Question: I'm using ViewPager to display tabs in Android, but in a circumstance, I want to display a fragment on top of the pager/tabs, but NOT on top of the ActionBar. If I hide the action bar, they both disappear. If I don't do it, I can't find a way to get rid of pager's tab bar (or whatever it's called). Here is a visual representation of what I'm trying to achieve:

How can I hide that bar without hiding the action bar?
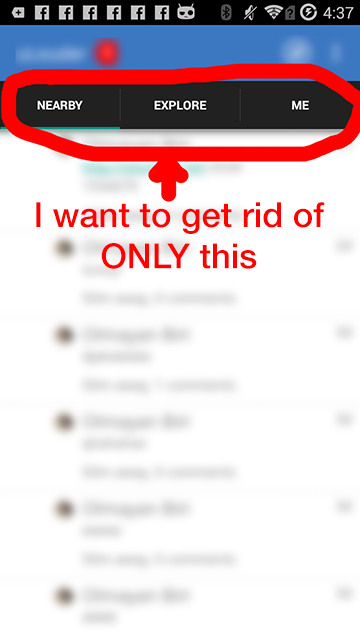
Answer: I think you can do it by setting a new navigation mode.
Use 'setNavigationMode(ActionBar.NAVIGATION_MODE_STANDARD)' to hide them
Use 'setNavigationMode(ActionBar.NAVIGATION_MODE_TABS)' to show them again
Edit:
Please note that the 'setNavigationMode' methods are deprecated in Android Lollipop.
<URL>